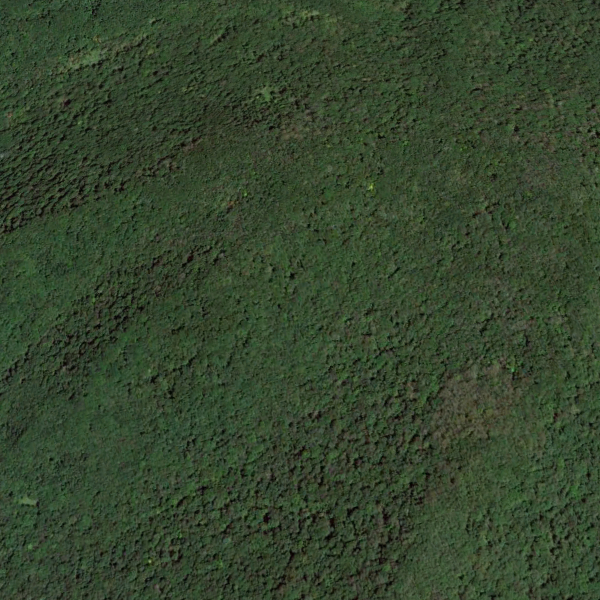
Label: Forest